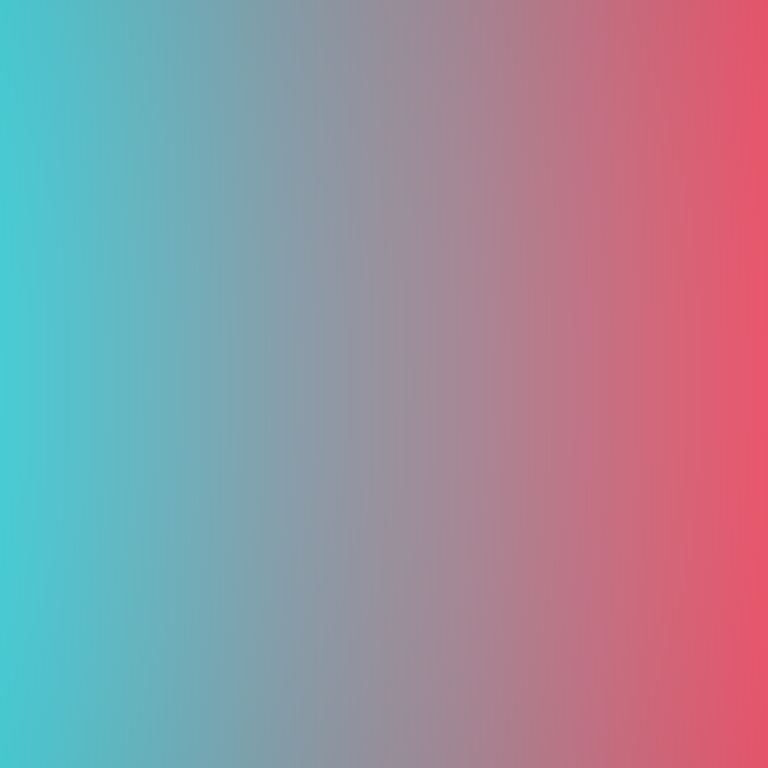
Abstract light effect, smooth gradient from cyan to red, calm atmosphere, soft blend, no room, no furniture, no objects.